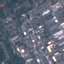
Land use / land cover class: Industrial